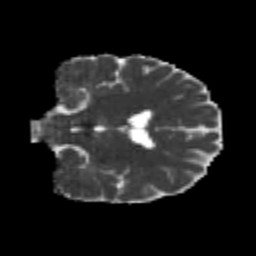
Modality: MD
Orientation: coronal
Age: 22
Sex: male
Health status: healthy
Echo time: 0.074 s